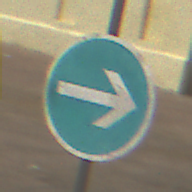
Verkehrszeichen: VorgeschriebeneFahrtrichtungHierRechts
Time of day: Midday
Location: Outdoor (Suburban)
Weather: PartlyCloudy
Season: NotSpecified
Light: Natural